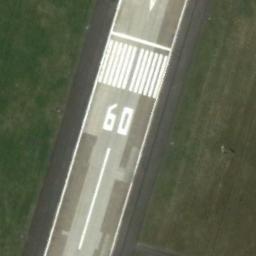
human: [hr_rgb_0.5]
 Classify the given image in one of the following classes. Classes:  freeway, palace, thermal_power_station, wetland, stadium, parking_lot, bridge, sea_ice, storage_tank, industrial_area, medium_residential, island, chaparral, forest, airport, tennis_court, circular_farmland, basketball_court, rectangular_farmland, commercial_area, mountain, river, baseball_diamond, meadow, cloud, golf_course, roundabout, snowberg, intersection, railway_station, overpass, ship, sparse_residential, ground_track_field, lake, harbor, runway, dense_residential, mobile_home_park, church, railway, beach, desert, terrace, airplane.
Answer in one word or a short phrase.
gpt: runway